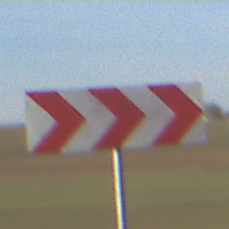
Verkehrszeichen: RichtungstafelnInKurvenGrossLinks
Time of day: MorningAfternoon
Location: Outdoor (Nature)
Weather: Clear
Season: Winter
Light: Natural